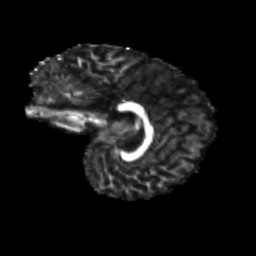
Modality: FA
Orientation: sagittal
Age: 12
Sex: male
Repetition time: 9.512 s
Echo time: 0.089 s